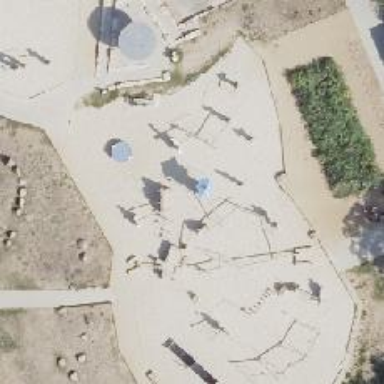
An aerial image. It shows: Playground featuring climbing pole.